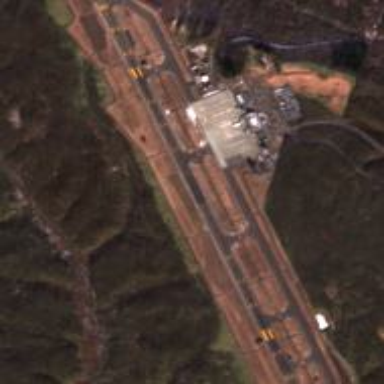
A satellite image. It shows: View of runway in airport.